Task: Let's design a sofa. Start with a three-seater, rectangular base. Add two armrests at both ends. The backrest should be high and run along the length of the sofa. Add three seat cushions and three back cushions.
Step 255:
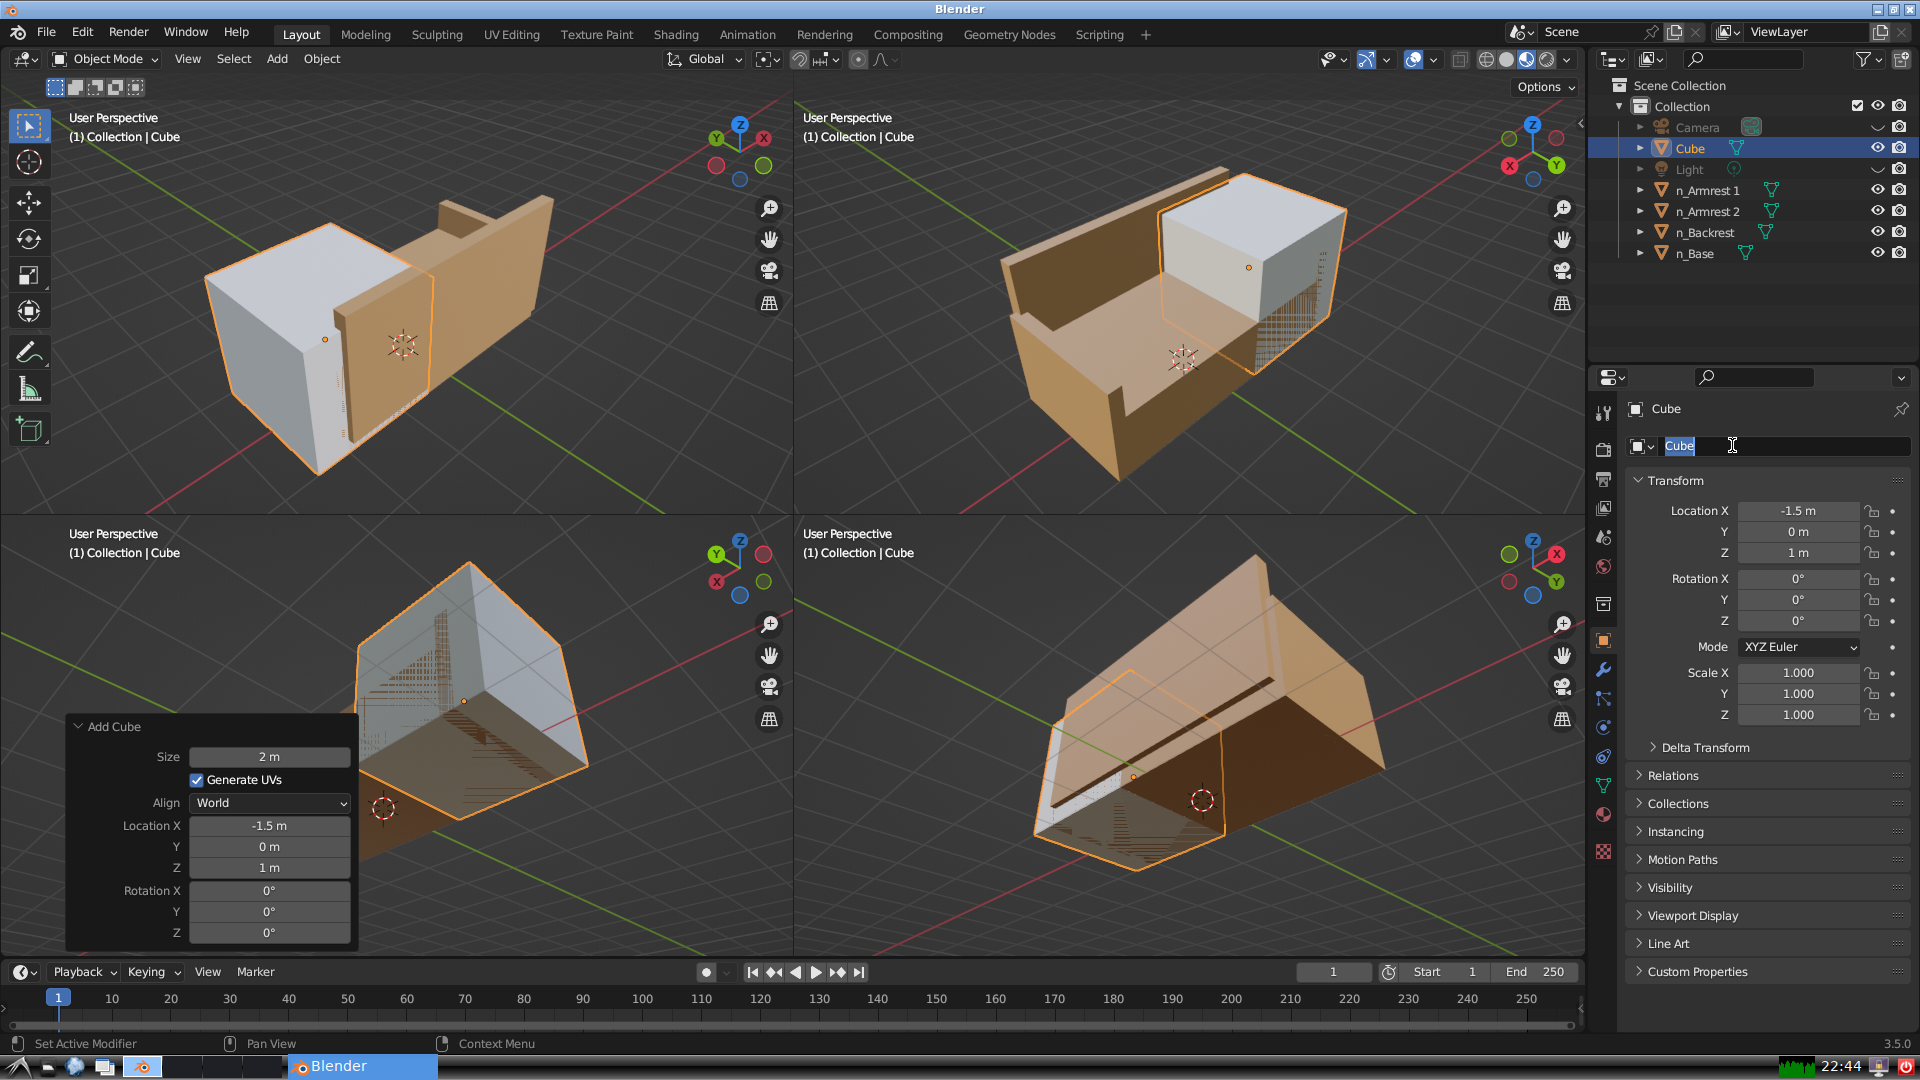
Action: input_text: n_Seat Cushion 1